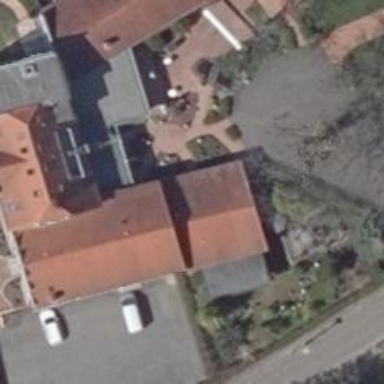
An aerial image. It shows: Part of building.